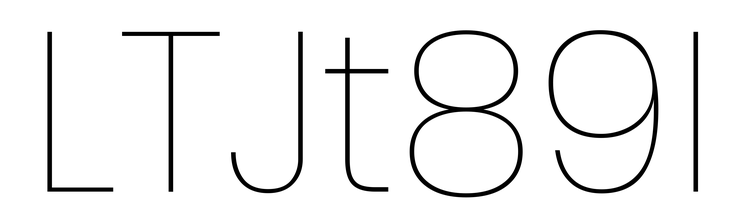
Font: Poppins-Thin